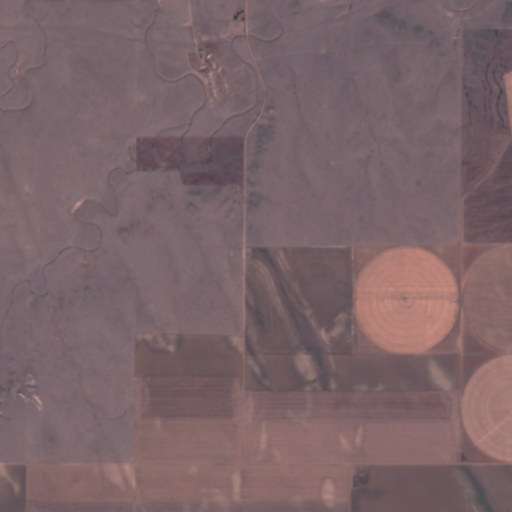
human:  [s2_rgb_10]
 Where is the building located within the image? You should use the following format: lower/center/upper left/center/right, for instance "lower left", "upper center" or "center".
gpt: The building is located in the upper center of the image.
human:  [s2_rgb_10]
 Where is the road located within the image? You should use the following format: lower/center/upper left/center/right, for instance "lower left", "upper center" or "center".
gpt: There is no road in the image.